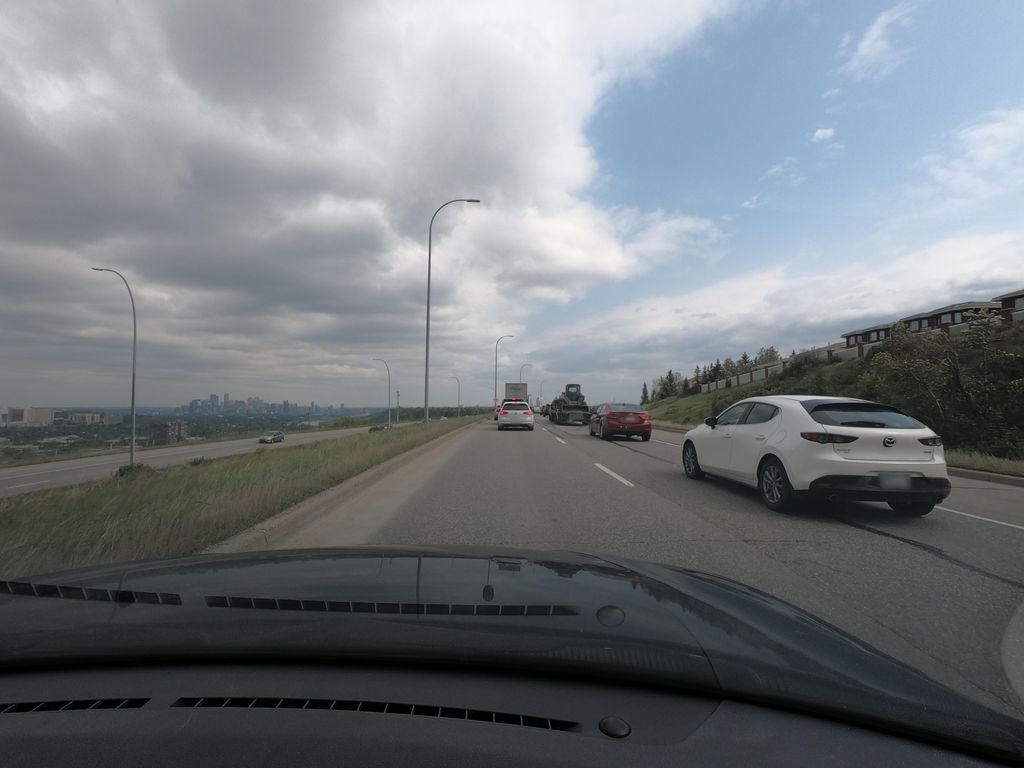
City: calgary